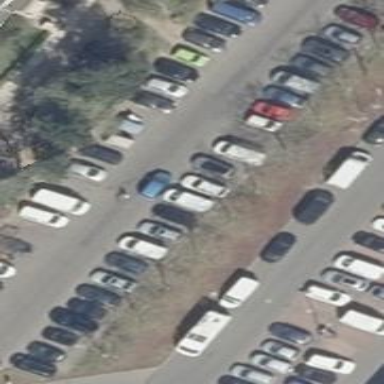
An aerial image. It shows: Street-side parking area.